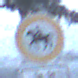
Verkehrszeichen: VerbotReiter
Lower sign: ZeitangabenMitBeschraenkungAufWochentage9
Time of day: MorningAfternoon
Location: Outdoor (Nature)
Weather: Clear
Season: Winter
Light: Natural